Field crop: tomato
Growth stage: 1
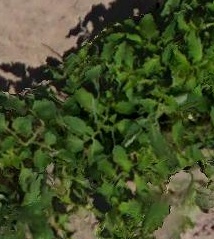
Species: tomato